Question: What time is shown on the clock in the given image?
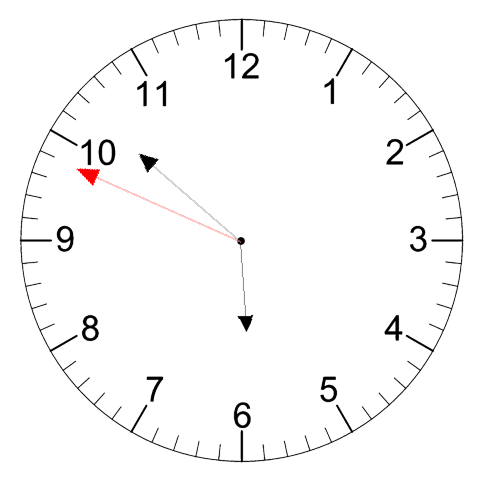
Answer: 05:51:49